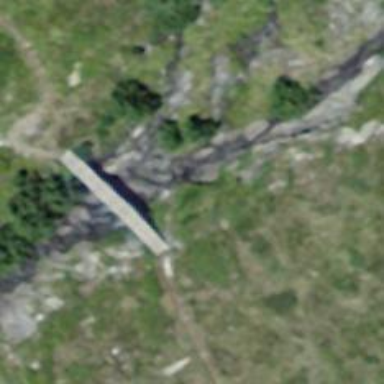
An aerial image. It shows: Path leading to bridge.